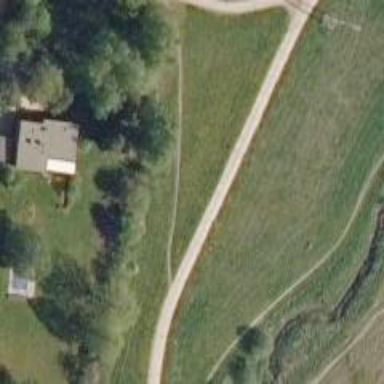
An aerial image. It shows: Path.